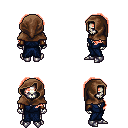
a pixel art fantasy rpg character, male body template, skeleton, blue robe, metal pants, red princess hairstyle, cloth hood, cloth bracers, metal boots, four views (front, back, left, right), 2x2 character sprite sheet, small pixel art, hard edges, no anti-aliasing